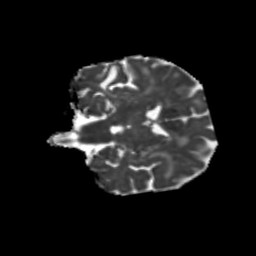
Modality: MD
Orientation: coronal
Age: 62
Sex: female
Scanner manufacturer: siemens
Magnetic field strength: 3 T
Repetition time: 5.25 s
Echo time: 0.08 s